Aerial crown-view tile of a tropical tree (Barro Colorado Island, Panama), acquired 20250915:
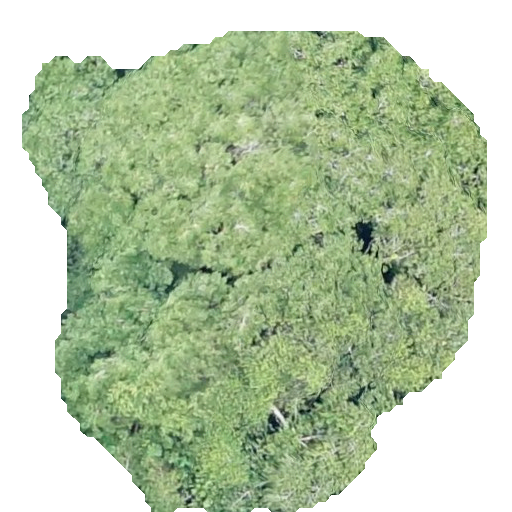
Species: Virola surinamensis
GBIF accepted scientific name: Virola surinamensis
Crown area: 249.673 m²